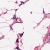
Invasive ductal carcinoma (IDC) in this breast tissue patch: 1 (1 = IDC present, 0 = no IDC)